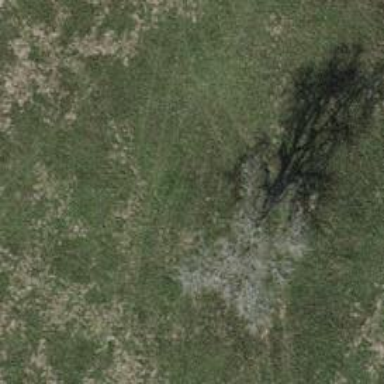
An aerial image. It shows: Single tag "natural: tree."